Field crop: tomato
Growth stage: 1
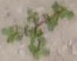
Species: portulaca